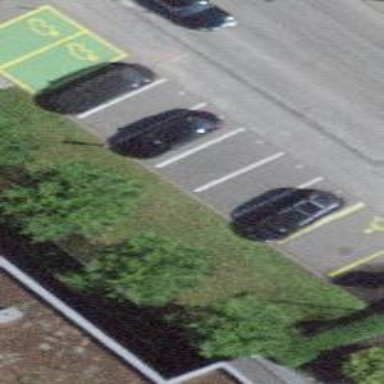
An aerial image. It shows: Street-side parking area.